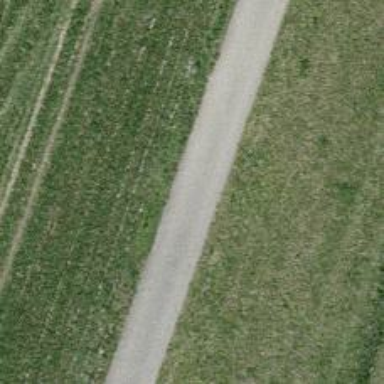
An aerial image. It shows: Concrete track with grade 1 tracktype.